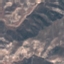
Land use / land cover class: HerbaceousVegetation